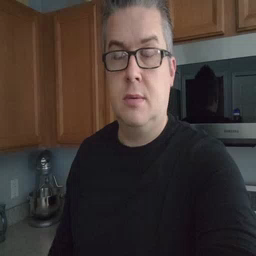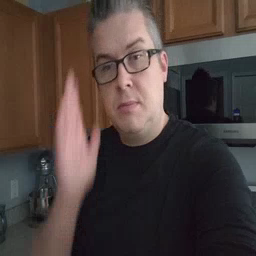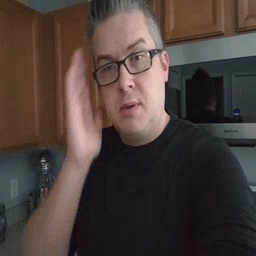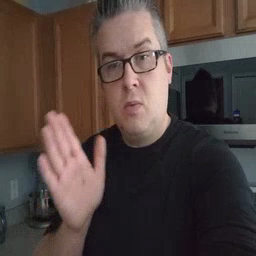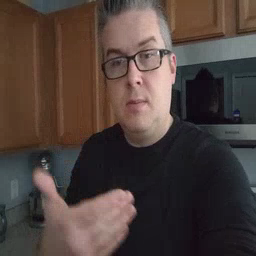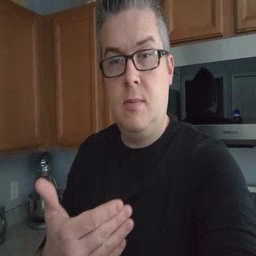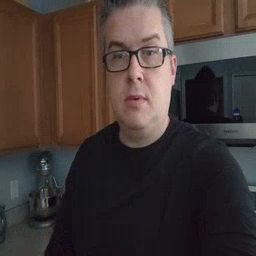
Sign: bedroom